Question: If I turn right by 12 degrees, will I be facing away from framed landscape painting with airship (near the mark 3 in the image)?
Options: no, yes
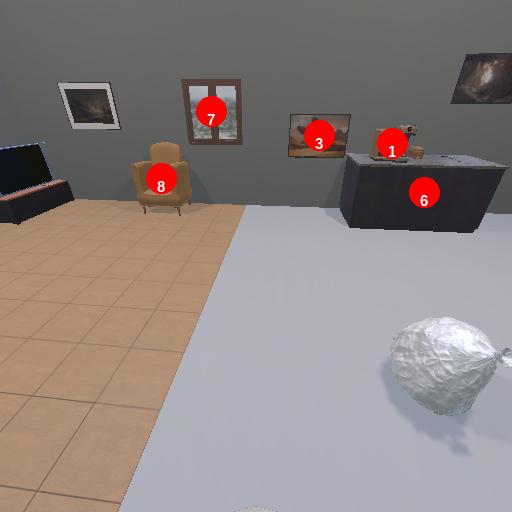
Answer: no